Interaction volume radius: 10 \u00c5
Interaction volume height: 40 \u00c5
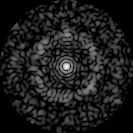
Disorder parameter: 0.8119